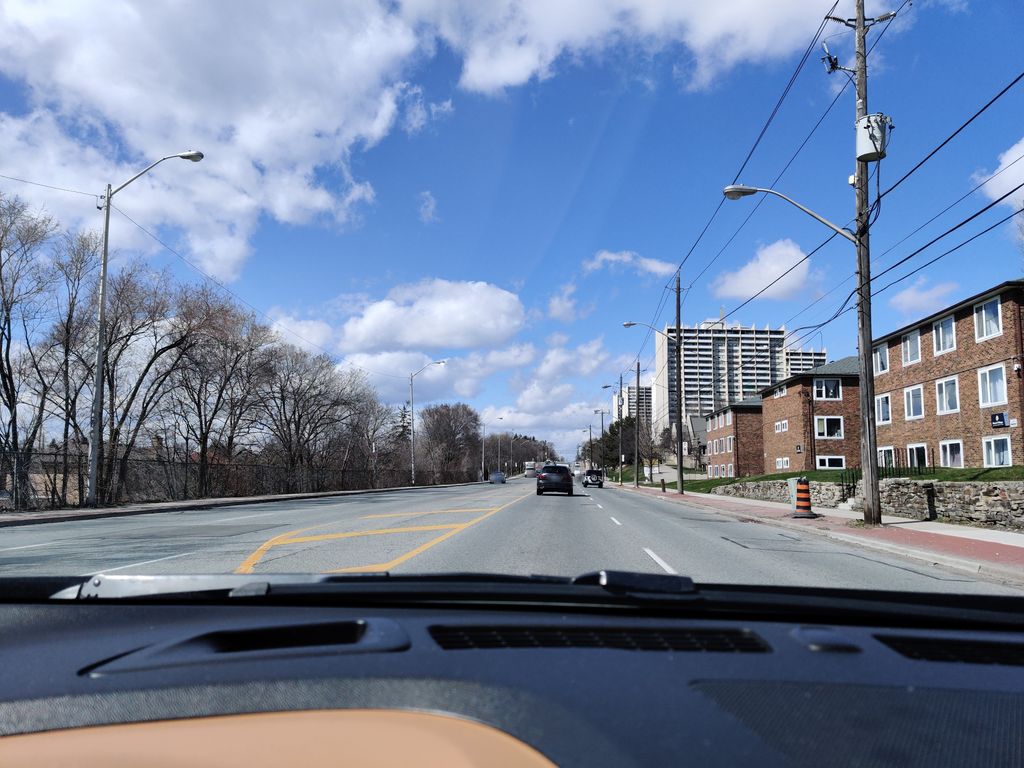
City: toronto